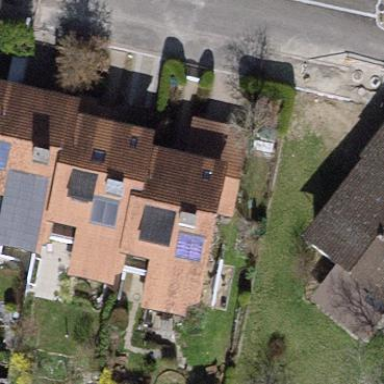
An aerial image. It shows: Semi-detached house.